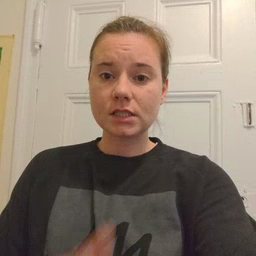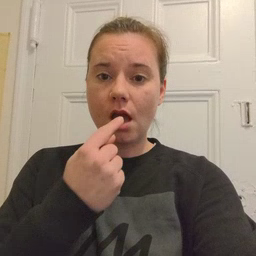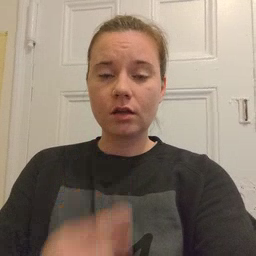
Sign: tongue